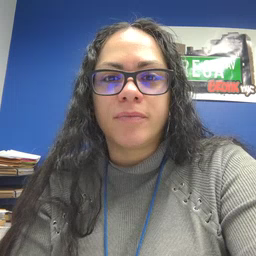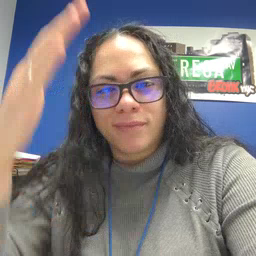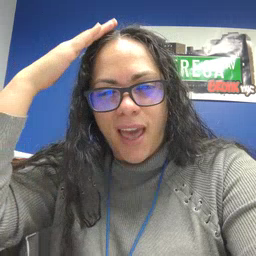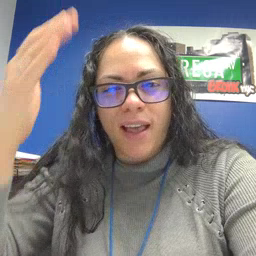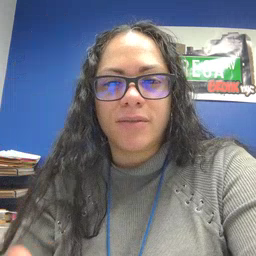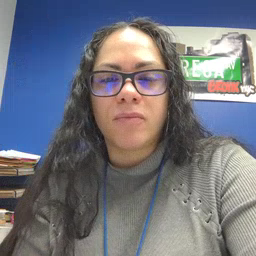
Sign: hat